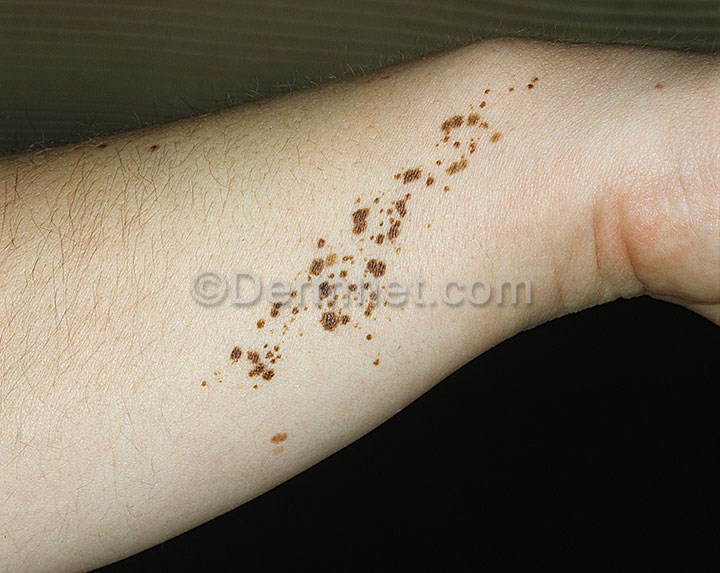
Disease: Melanoma Skin Cancer Nevi and Moles